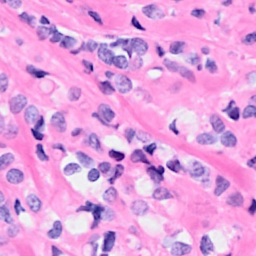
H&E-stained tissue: Breast